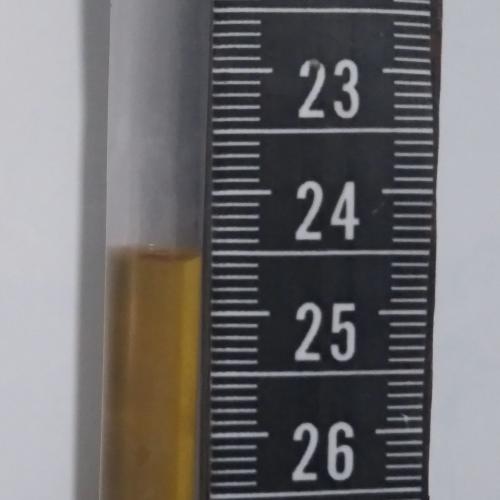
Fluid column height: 24.5 cm